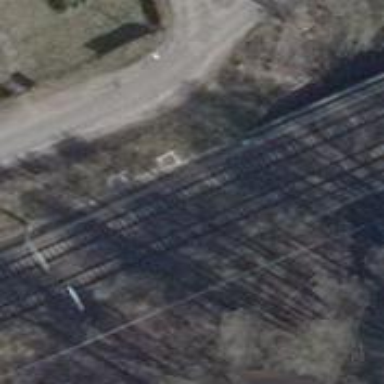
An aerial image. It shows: Bridge over railway with electrified contact lines. The bridge is built on embankment.